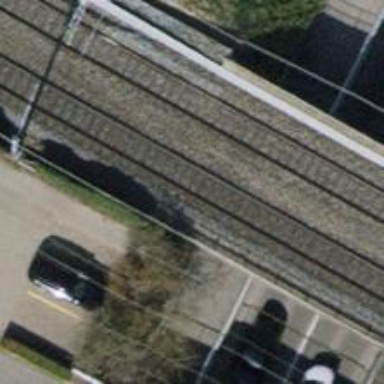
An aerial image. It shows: Bridge with electrified railway tracks featuring contact line.